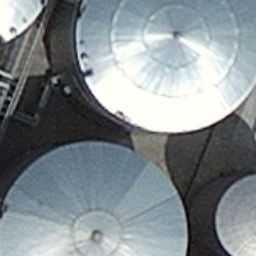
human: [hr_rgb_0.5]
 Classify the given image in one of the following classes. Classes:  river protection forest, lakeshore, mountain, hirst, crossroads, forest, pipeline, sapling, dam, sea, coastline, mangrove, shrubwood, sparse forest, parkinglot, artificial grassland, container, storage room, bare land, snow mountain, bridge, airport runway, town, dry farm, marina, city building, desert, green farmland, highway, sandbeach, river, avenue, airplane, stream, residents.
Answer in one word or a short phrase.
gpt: storage room